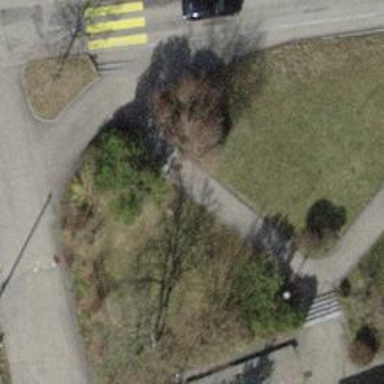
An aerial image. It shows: Set of steps on the road.